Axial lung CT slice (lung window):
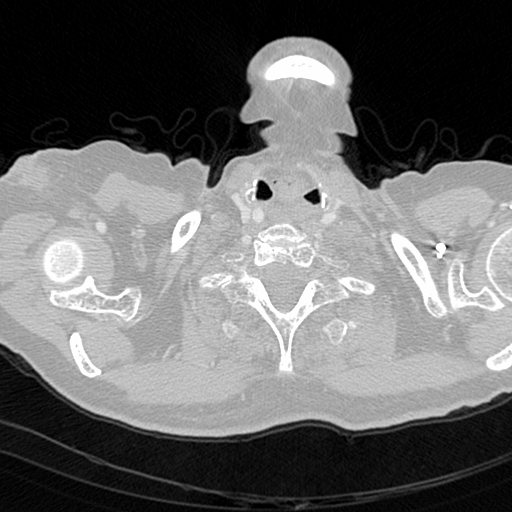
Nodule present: no